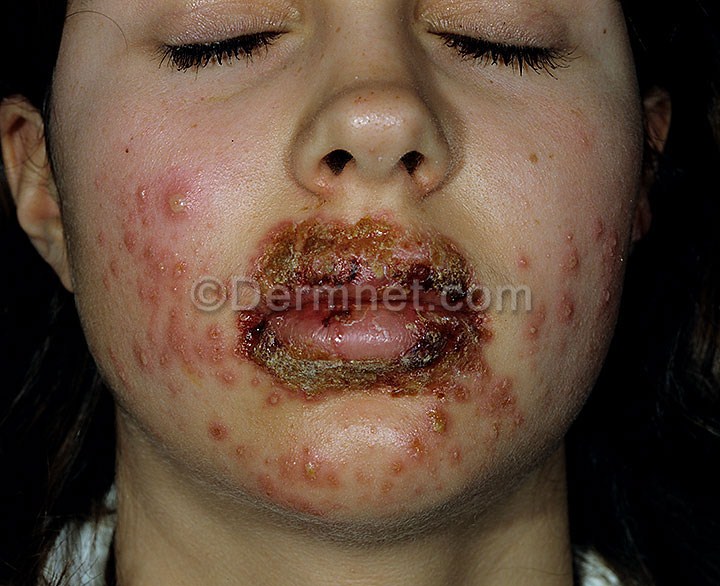
Disease: Warts Molluscum and other Viral Infections